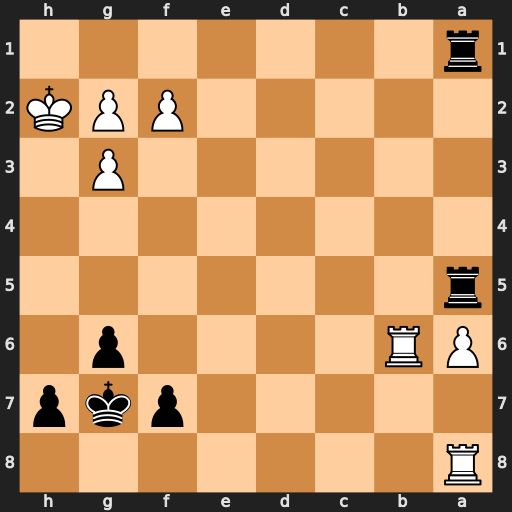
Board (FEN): R7/5pkp/PR4p1/r7/8/6P1/5PPK/r7
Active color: b
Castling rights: -
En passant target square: -
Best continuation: Rh5#